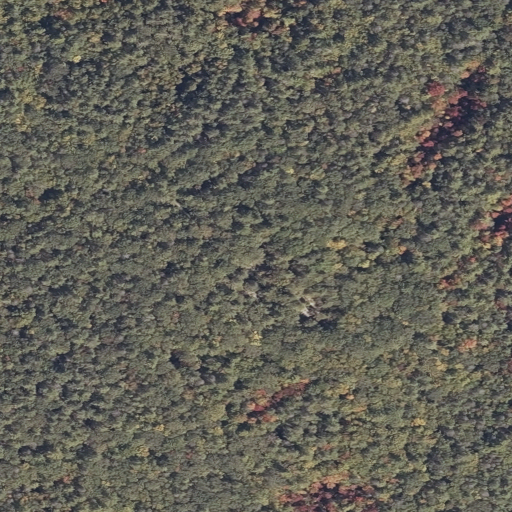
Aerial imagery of mountain in Maine named Horse Hills containing mixed forest, evergreen forest, deciduous forest, and woody wetlands